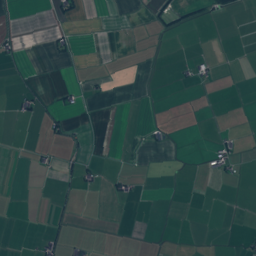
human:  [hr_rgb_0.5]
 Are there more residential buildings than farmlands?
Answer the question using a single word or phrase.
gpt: yes

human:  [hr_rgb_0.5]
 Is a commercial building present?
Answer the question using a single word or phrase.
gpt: no

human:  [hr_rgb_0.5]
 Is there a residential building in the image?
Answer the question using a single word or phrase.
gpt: yes

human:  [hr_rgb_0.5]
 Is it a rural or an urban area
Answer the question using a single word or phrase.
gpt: rural

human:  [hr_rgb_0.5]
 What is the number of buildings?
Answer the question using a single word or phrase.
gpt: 75

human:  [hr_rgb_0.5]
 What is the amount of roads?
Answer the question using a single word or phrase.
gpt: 44

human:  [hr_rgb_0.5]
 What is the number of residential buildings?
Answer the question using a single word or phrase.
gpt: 75

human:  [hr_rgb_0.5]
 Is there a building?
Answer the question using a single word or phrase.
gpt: yes

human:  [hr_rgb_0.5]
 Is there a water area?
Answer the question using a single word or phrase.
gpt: yes

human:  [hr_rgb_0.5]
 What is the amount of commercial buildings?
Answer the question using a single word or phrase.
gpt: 0

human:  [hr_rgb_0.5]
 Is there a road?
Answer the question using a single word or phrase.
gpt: yes

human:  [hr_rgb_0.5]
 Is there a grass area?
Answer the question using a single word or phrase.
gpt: yes

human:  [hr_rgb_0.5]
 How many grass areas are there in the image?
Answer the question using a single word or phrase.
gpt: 155

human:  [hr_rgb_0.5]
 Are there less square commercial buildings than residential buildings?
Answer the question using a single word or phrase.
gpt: yes

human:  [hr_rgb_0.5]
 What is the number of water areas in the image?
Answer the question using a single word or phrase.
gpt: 25

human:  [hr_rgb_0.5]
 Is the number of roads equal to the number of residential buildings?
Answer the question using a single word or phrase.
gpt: no

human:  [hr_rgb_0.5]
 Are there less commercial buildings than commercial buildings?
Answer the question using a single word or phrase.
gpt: no

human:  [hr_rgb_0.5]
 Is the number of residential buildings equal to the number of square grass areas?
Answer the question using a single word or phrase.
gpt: no

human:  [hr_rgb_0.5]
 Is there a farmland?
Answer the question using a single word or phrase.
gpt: yes

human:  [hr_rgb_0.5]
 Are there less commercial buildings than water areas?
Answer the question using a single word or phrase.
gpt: yes

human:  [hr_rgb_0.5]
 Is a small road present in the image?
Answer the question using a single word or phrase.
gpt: yes

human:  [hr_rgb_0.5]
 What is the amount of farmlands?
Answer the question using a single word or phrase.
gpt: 43

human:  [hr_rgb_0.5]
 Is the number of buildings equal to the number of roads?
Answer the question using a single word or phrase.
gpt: no

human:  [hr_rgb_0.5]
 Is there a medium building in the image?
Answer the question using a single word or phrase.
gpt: yes

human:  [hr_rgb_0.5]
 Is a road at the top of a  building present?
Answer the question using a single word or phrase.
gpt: yes

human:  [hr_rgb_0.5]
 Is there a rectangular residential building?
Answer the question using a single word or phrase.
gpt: yes

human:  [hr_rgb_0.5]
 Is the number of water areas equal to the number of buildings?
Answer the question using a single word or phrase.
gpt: no

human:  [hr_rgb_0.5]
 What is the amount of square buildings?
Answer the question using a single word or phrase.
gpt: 2

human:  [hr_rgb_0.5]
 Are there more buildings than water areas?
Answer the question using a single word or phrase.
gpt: yes

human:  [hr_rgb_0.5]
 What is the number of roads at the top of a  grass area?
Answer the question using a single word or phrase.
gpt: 42

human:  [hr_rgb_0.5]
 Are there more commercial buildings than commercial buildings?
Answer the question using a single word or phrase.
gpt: no

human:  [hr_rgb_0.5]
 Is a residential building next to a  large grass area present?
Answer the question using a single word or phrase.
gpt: yes

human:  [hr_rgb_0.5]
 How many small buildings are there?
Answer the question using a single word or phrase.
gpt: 58

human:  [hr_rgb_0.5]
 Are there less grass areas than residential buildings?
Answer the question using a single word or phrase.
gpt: no

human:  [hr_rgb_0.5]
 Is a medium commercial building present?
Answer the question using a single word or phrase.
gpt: no

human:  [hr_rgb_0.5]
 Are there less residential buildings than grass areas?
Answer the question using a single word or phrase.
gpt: yes

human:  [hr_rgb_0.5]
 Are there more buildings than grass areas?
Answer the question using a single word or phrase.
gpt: no

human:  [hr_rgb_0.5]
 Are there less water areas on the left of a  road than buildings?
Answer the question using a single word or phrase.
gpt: yes

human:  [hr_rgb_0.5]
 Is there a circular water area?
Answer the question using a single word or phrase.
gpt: no

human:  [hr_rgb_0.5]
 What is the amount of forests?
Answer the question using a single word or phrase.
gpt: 12

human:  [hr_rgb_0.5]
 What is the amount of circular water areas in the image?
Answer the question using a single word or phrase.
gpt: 0

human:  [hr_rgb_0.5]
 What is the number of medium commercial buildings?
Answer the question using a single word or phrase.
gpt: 0

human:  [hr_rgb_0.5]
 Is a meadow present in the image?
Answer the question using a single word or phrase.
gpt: yes

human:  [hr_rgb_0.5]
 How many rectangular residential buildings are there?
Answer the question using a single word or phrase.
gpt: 44

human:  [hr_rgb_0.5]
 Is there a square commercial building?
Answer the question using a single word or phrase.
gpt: no

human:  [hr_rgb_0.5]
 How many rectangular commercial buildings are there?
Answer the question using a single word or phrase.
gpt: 0

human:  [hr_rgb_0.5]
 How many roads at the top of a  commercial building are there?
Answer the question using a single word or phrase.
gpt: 0

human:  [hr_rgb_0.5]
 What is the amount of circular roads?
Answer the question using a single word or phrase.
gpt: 0

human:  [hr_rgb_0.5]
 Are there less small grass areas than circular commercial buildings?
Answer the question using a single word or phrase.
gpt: no

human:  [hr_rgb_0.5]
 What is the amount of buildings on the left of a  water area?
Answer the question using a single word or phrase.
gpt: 75

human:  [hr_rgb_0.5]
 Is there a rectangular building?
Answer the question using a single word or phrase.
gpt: yes

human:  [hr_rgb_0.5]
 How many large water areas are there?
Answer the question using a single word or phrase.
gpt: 12

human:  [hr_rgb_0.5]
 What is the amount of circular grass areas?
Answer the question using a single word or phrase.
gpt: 0

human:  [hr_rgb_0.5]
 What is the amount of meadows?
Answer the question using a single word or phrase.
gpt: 16

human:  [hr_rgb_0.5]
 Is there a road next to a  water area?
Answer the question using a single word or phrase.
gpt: yes

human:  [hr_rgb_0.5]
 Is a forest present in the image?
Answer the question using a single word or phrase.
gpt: yes

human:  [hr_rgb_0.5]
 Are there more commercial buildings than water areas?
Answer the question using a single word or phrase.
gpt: no

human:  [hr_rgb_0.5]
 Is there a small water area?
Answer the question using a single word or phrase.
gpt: yes

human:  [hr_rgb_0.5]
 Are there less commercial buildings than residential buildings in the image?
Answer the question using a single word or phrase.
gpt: yes

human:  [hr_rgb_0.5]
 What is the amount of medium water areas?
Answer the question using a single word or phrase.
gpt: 5

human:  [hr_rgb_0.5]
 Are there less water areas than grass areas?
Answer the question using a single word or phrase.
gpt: yes

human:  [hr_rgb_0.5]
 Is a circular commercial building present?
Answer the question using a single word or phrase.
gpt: no

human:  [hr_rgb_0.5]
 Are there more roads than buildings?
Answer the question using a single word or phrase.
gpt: no

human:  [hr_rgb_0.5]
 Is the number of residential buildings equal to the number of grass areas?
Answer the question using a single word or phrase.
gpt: no